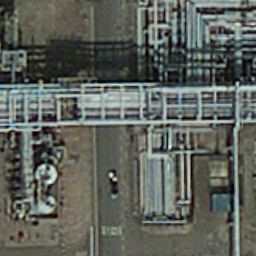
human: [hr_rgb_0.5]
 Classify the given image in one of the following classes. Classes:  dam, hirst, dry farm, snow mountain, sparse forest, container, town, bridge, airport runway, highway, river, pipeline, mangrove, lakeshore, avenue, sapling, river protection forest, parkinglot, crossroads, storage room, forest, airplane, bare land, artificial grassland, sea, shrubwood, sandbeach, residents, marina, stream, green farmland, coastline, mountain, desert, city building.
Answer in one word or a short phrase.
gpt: pipeline